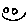
Label: smiley face